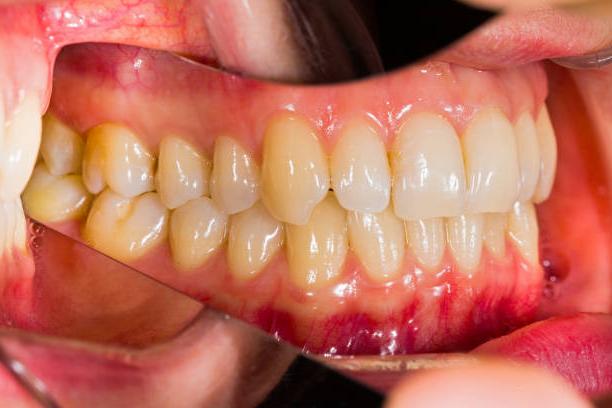
Condition: Gingivitis